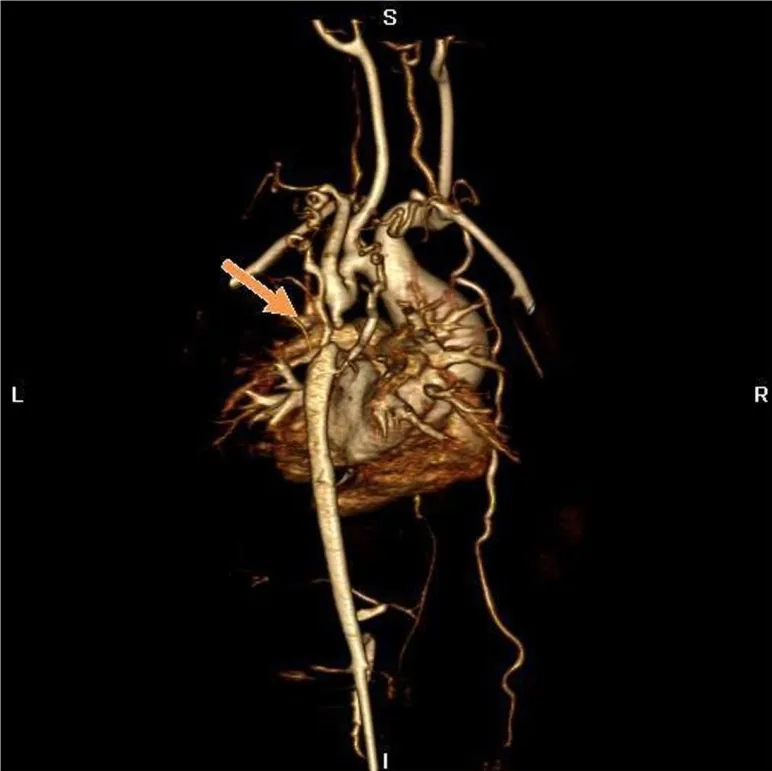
MR angiography, volume rendering 3D reconstruction. Posterior view of the aortic arch before surgery.
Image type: radiology (ct)